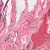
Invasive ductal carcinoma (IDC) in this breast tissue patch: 0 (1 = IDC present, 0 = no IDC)